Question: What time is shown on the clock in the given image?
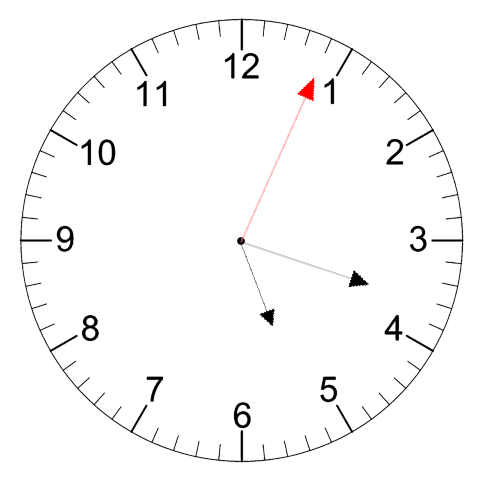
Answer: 05:18:04